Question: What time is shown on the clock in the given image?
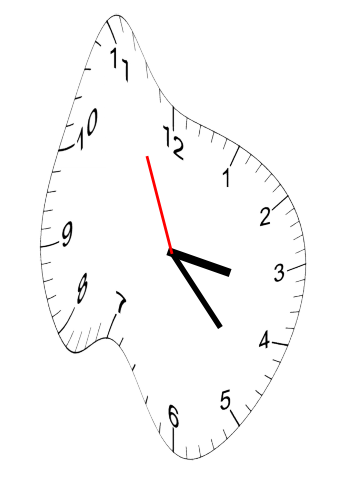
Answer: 03:22:56